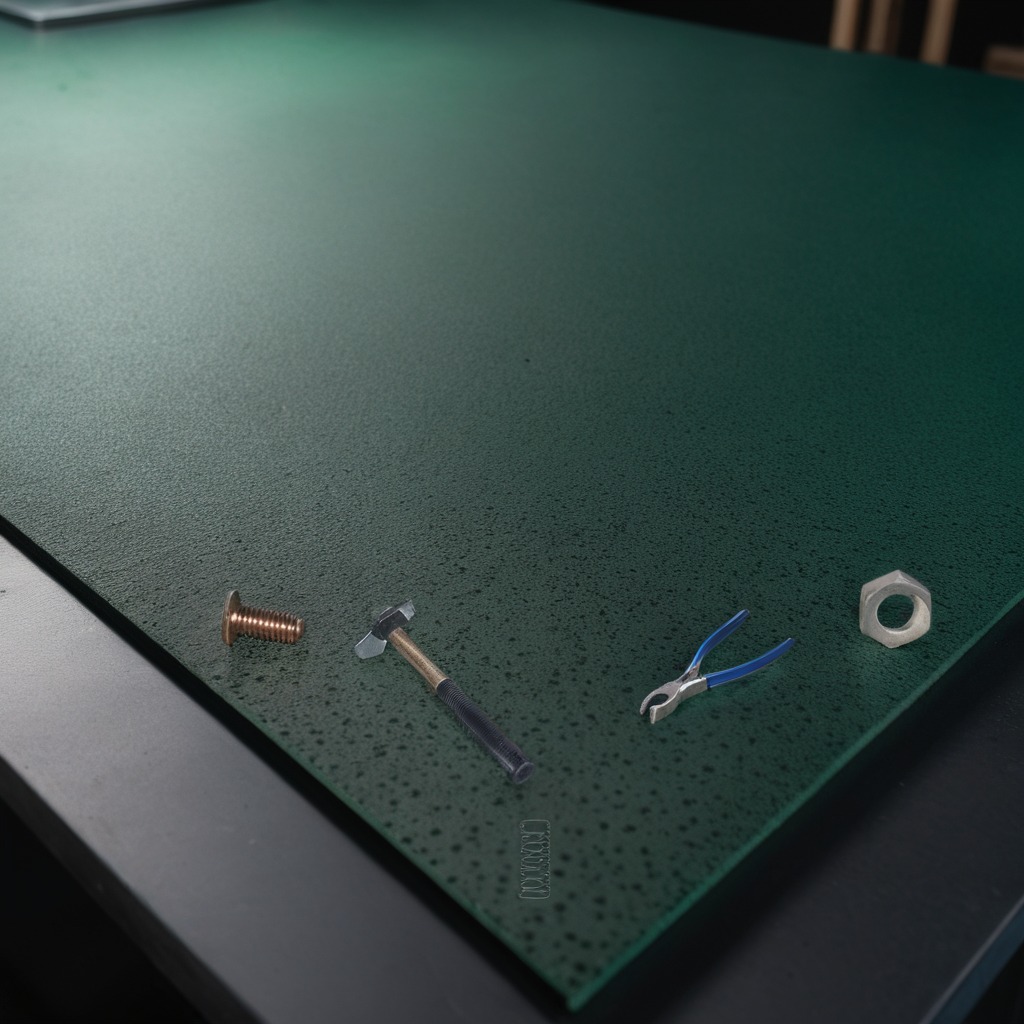
A metal machine screw, a hammer, a pair of pliers, a coiled metal spring, and a metal nut are lying on the granite tabletop.